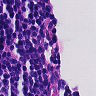
Metastatic tissue present: no